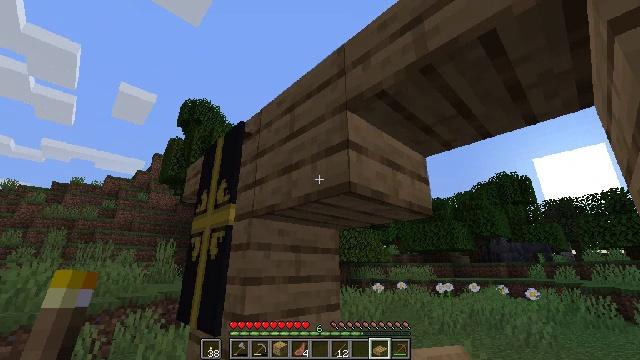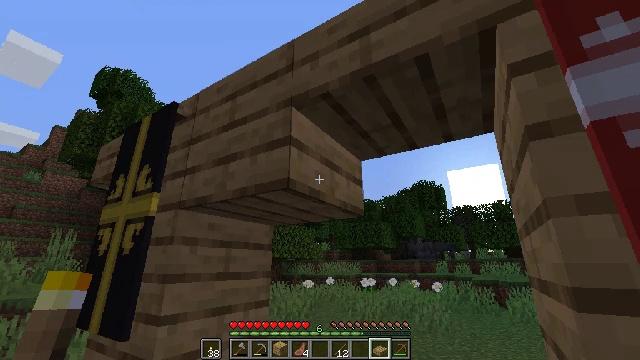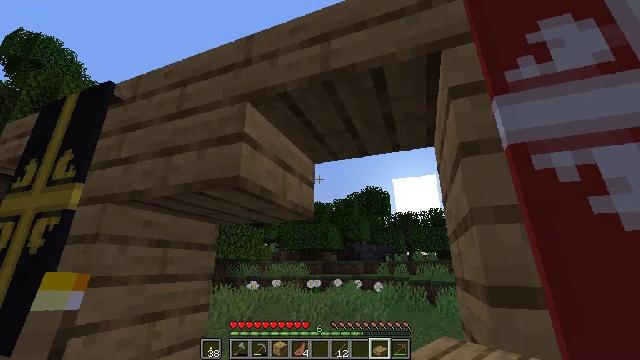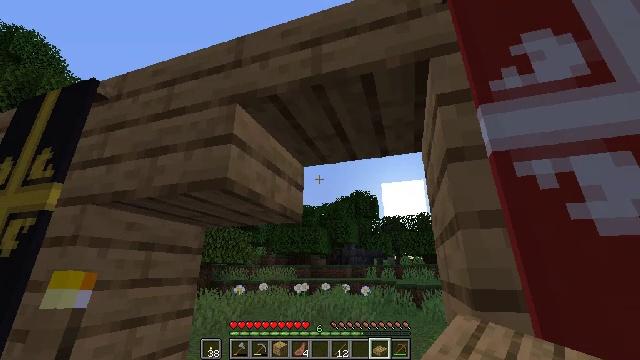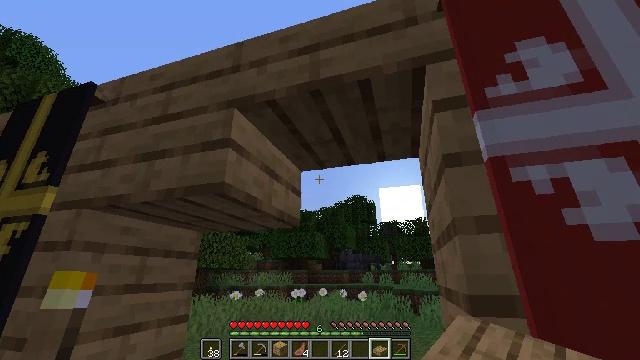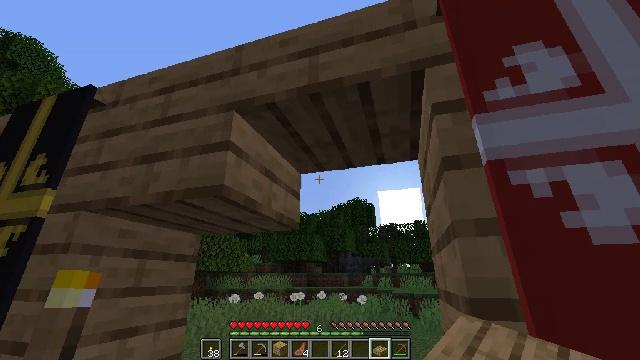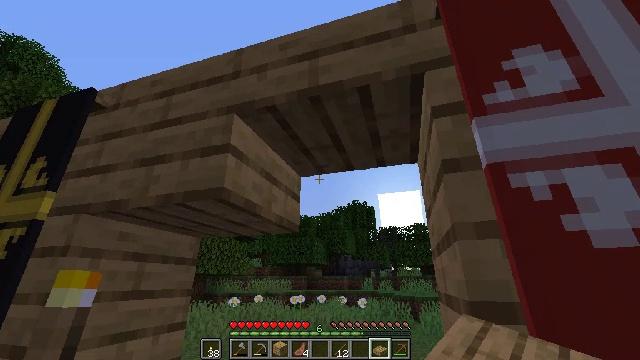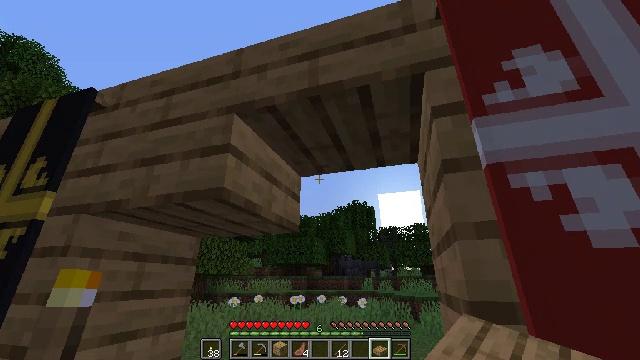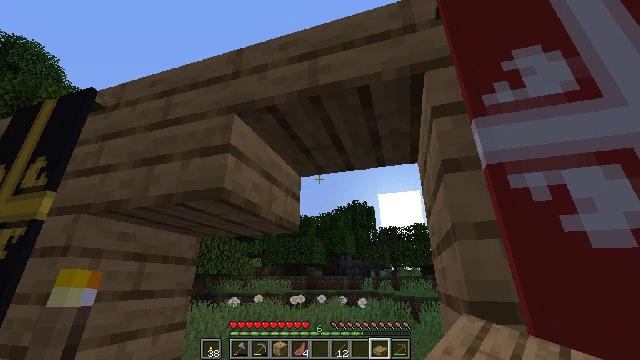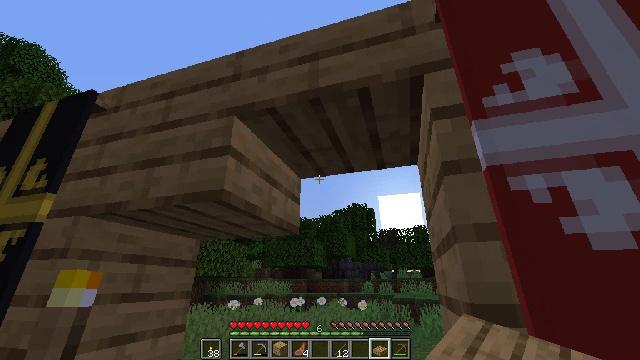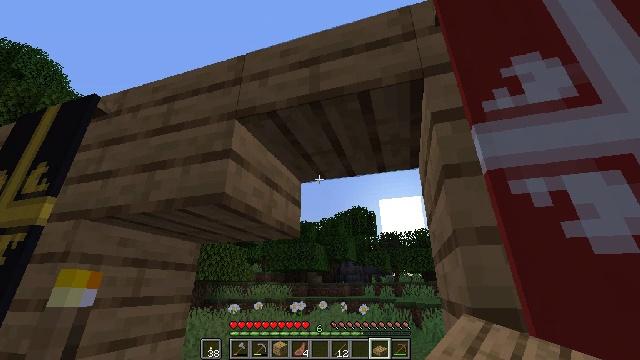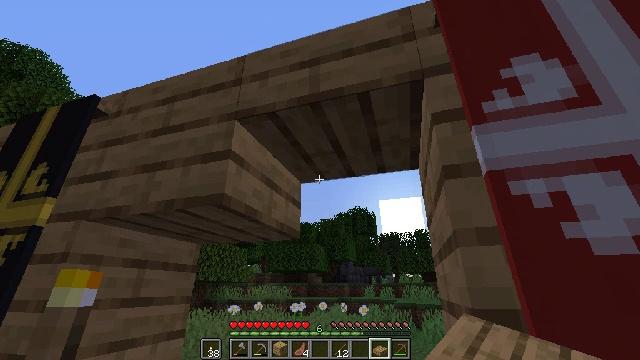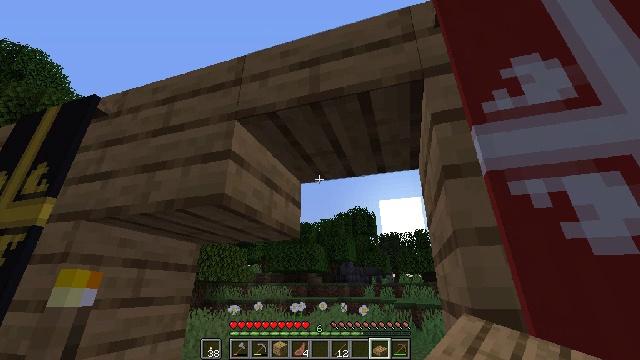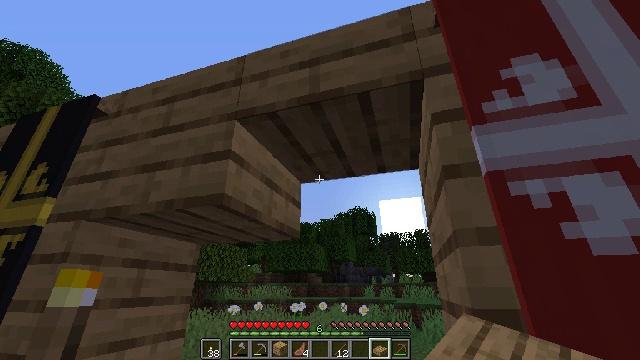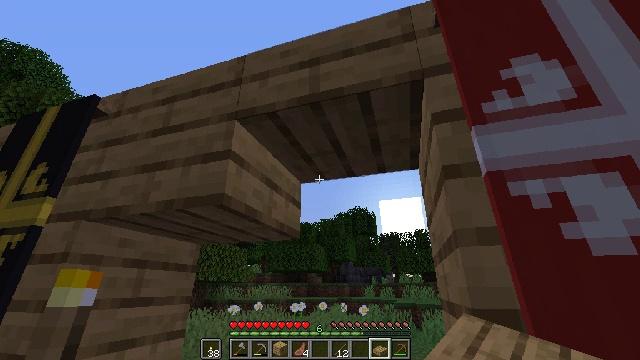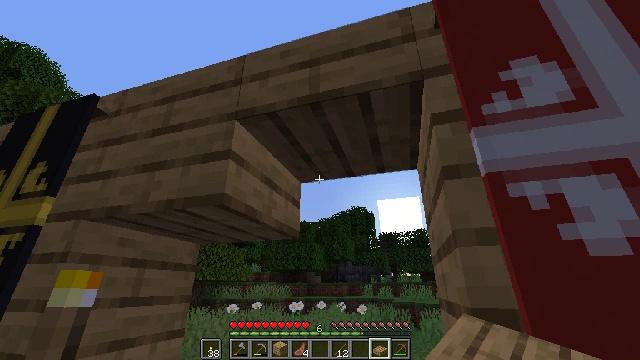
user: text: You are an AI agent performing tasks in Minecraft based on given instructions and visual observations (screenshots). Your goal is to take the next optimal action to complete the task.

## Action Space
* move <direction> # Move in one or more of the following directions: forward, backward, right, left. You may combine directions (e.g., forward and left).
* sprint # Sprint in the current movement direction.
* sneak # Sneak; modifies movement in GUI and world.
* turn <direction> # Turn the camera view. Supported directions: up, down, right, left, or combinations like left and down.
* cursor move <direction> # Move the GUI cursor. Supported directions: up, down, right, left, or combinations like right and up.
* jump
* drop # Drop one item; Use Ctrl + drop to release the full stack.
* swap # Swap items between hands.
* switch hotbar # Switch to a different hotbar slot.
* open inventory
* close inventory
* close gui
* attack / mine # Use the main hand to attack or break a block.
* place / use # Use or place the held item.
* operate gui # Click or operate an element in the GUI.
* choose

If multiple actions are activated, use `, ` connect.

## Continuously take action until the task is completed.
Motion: motion action
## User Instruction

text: Remove the oak slab to gather resources.
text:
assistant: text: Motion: turn right
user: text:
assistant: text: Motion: turn right
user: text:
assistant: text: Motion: turn right
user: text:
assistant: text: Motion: turn up
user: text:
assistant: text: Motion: no_op
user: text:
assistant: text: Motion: no_op
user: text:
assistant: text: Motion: no_op
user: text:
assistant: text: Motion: no_op
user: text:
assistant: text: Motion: no_op
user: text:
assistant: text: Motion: no_op
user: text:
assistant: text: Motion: no_op
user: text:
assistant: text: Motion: no_op
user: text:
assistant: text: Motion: no_op
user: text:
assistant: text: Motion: no_op
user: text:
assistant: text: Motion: move back and move left
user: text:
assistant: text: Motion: move back and move left, turn right and down
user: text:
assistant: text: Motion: move back and move left, turn right and down
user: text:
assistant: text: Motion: move back and move left, turn right and down
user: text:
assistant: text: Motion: move back and move left, turn right and down
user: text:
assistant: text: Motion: move back and move left, turn right and down
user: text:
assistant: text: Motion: move back and move left
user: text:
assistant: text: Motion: move back and move left
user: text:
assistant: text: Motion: move back and move left
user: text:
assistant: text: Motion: move back and move left, turn right and down
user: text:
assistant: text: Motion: move back and move left, turn right and down
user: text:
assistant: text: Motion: move back and move left, turn right
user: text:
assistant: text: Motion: move back
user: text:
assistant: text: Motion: move back
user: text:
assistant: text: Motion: move back
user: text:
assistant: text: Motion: move back